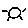
Label: sun